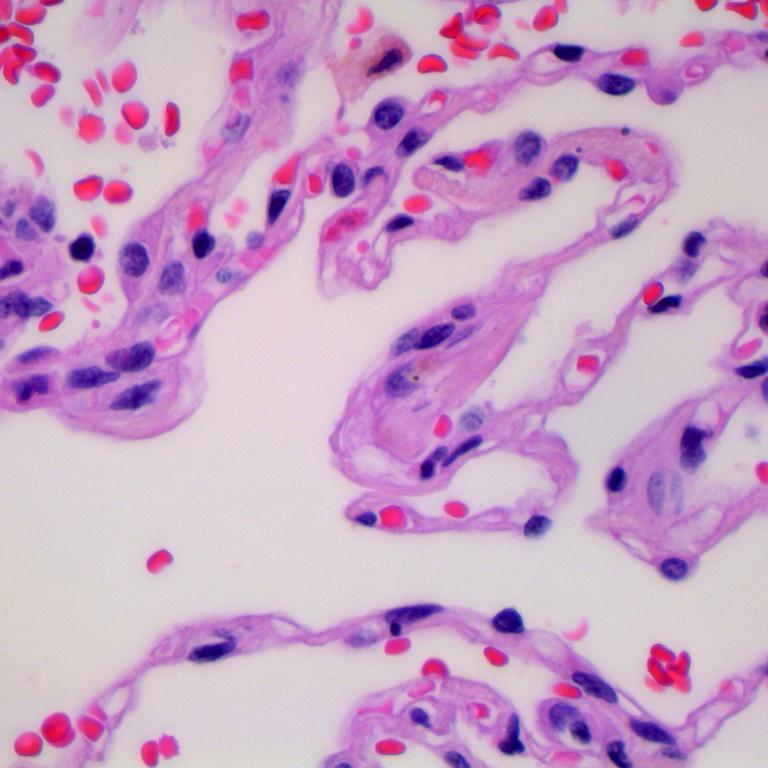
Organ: lung
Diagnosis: benign